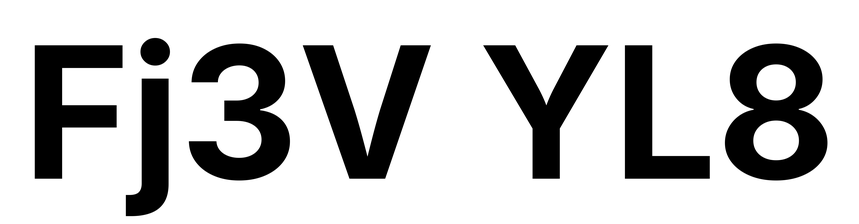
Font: Inter_Bold